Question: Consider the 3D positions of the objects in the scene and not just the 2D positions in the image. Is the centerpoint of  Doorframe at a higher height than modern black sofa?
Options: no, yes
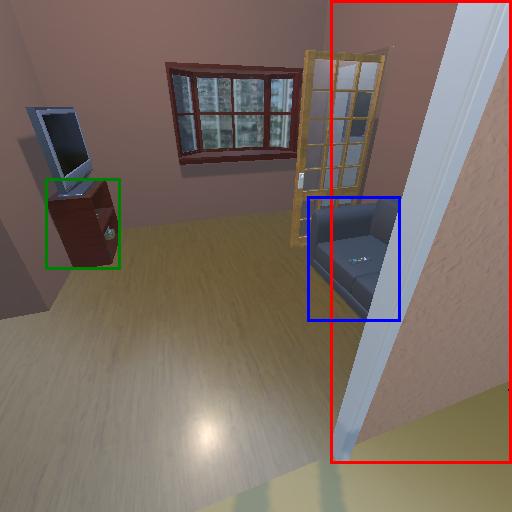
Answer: no